Question: # Question
How do I reduce the time between clicking an extension icon and the content being displayed?
# Support
I'm making a very simple extension. It loads quickly once it's started, but there is a bit of a delay between clicking and the popup loading. I've added a gif of this <URL> It doesn't really do it justice as it loads faster on my machine than other people's for some reason.
This question (<URL> addresses this issue too, but its answer seems to be addressing a different problem.
My repo is here: <URL>
If I profile the load time of the extension it starts measuring from when the popup appears:

This implies that there is something on the screen about 5ms after loading. It doesn't include the pause.
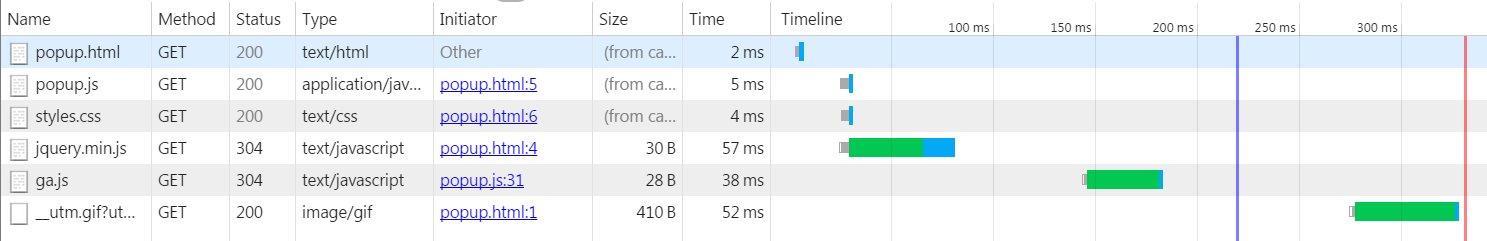
Answer: I think the delay you are facing is due to the .
Open , you will not see any reference to your extension.
Now click on your extension browser-action icon, you will see that, after some various delay, a new entry called "Extension : BVN toolbar" will appear in the tasks manager. Once the task appears, your popup opens.
## Some tests
If you test the <URL> sample extension from the Chrome extension samples, you will see the exact same behavior.
Now if you have a look at some other extensions like Adblock Plus for example, which uses a browser-action icon/popup like you, you will see that its popup opens much faster than yours.
If you check the tasks manager again you will see a task named "Extension : Adblock Plus" even when the popup is not opened.
## Explanations
This is because many extensions (like the Adblock one) are using <URL>
As mentioned in the documentation, the use of persistent background pages is discouraged in favor of <URL>. But in your case, using an event page will not solve your problem because when the event page is not actively doing something, it is unloaded to release resources.
## Solutions
Defining a persistent background page in your 'manifest.json' file will solve your problem but will result in a not really necessary memory usage to keep your extension task "alive" (and your extension don't need it to work):
'''
"background": {
"page": "popup.html"
},
'''
Submit the question / problem to Google. Maybe they can perform some optimizations for such case or they will provide you a better solution. And you can explain that this encourages the use of persistent background page instead of event ones :-)